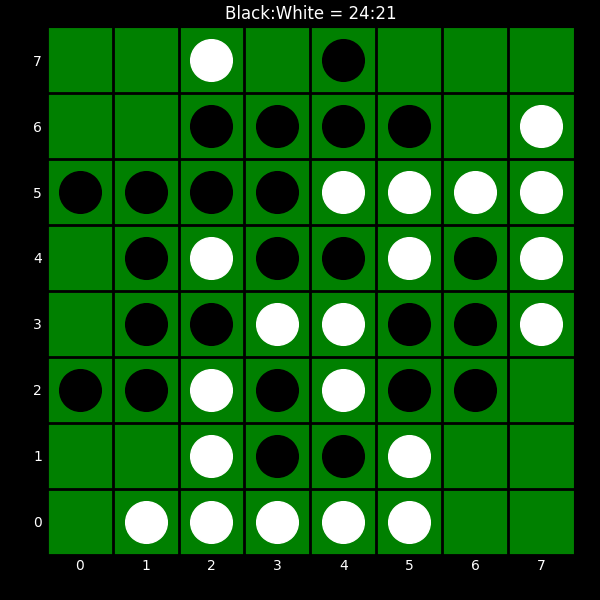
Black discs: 24
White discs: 21